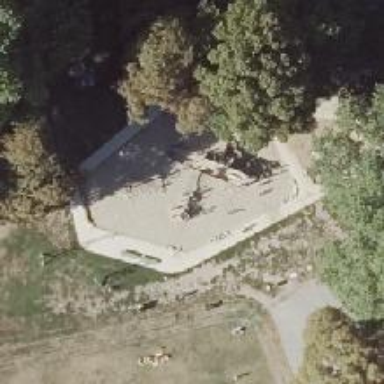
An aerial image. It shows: Playground structure.